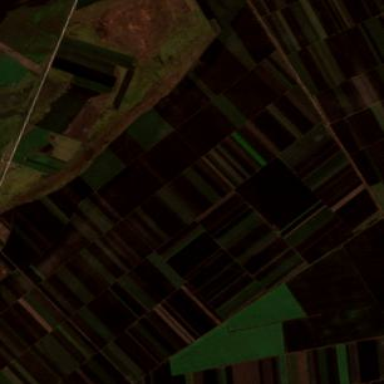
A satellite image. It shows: View of farmland.